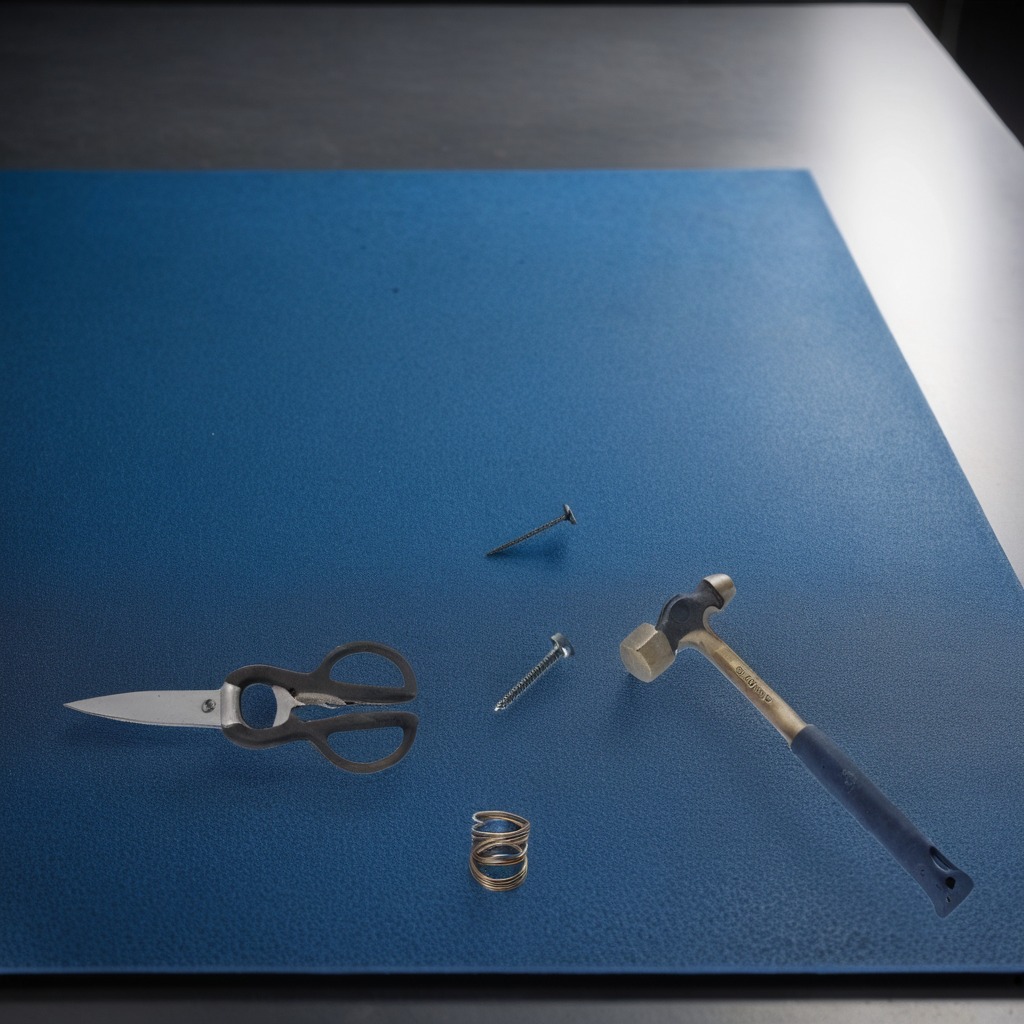
A metal machine screw, an iron nail, a hammer, a coiled metal spring, and a pair of scissors are lying on the clean granite tabletop.